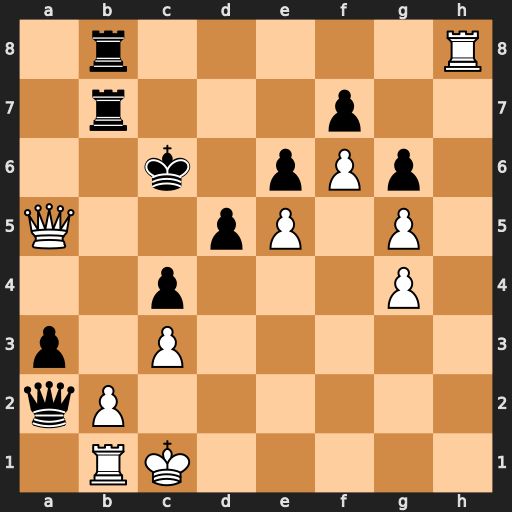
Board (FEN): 1r5R/1r3p2/2k1pPp1/Q2pP1P1/2p3P1/p1P5/qP6/1RK5
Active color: w
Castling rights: -
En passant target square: -
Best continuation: Rc8+ Rxc8 Qa6+ Kd7 Qxb7+